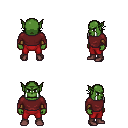
a pixel art fantasy rpg character, male body template, orc, green skin, maroon long-sleeve shirt, red pants, twin-tailed hairstyle, leather bracers, maroon shoes, four views (front, back, left, right), 2x2 character sprite sheet, small pixel art, hard edges, no anti-aliasing